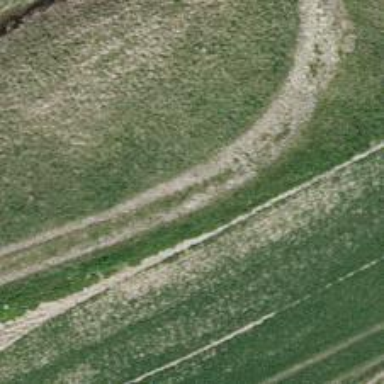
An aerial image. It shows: Ground path.